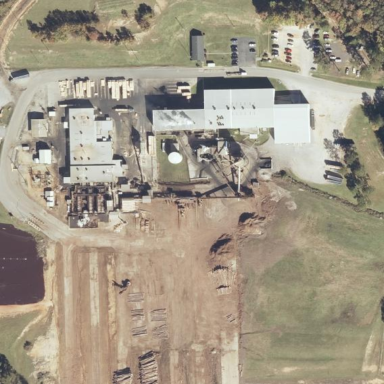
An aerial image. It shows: Industrial area with sawmill.